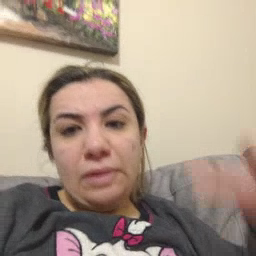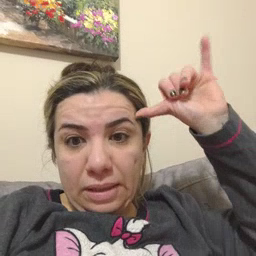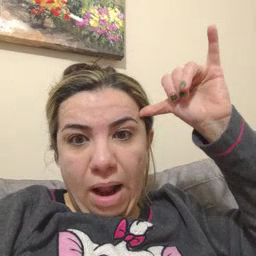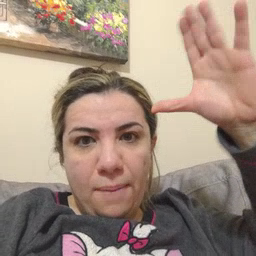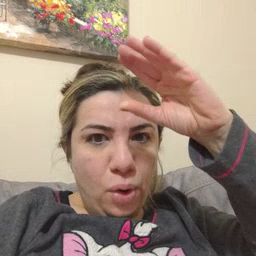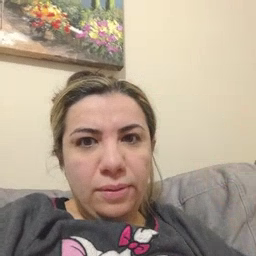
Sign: cowboy